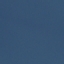
Land use / land cover class: SeaLake